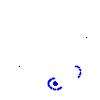
Particle: electron